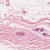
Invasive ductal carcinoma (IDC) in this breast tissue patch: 0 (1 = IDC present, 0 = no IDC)